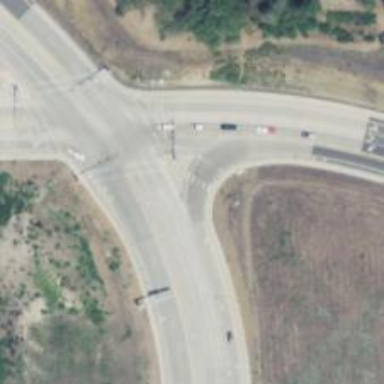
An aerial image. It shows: Secondary link road.